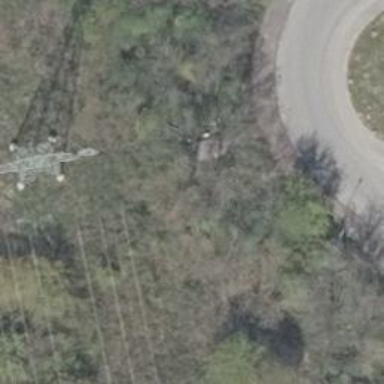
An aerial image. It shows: Minor distribution power substation.